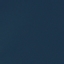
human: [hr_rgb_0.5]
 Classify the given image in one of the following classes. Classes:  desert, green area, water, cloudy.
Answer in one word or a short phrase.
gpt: water